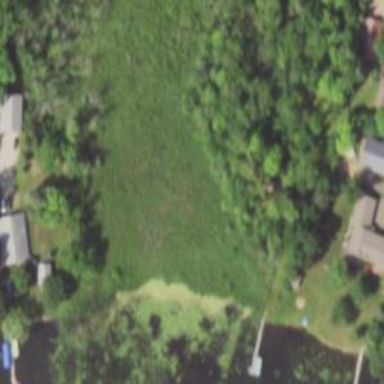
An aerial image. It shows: Wetland area.